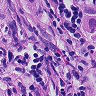
Metastatic tissue present: yes